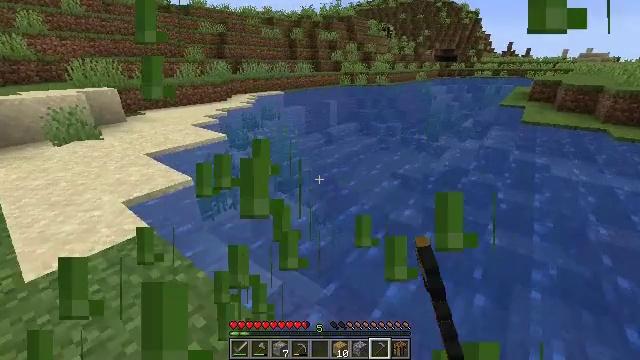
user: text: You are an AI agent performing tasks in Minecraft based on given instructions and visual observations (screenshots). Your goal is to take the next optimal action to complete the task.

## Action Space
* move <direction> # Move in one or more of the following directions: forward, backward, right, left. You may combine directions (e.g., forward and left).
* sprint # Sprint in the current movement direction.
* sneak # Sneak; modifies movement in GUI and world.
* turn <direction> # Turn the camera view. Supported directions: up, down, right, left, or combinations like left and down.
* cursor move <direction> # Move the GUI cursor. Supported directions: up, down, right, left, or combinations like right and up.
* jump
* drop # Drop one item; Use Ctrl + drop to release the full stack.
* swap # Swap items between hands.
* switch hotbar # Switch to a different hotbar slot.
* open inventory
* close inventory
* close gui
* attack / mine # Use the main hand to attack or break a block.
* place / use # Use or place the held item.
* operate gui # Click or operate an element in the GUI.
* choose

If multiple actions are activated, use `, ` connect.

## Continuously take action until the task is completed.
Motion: motion action
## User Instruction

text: Harvest sugar cane from the plant.
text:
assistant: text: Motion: no_op